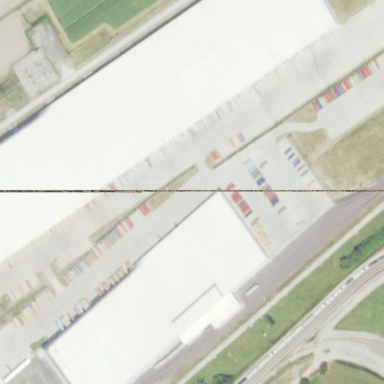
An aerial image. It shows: Industrial area dedicated to distribution activities.